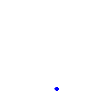
Particle: proton